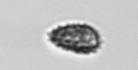
Label: Pseudochattonella_farcimen